Interaction volume radius: 10 \u00c5
Interaction volume height: 15 \u00c5
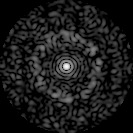
Disorder parameter: 0.8051